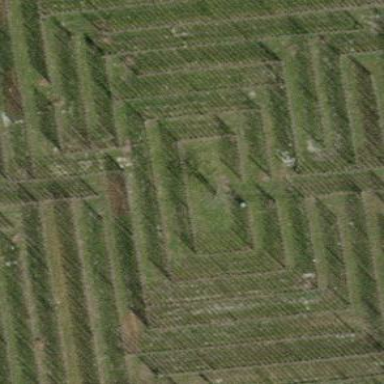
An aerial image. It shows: Intriguing attraction - maze.